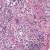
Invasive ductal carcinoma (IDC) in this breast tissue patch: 0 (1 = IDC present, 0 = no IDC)